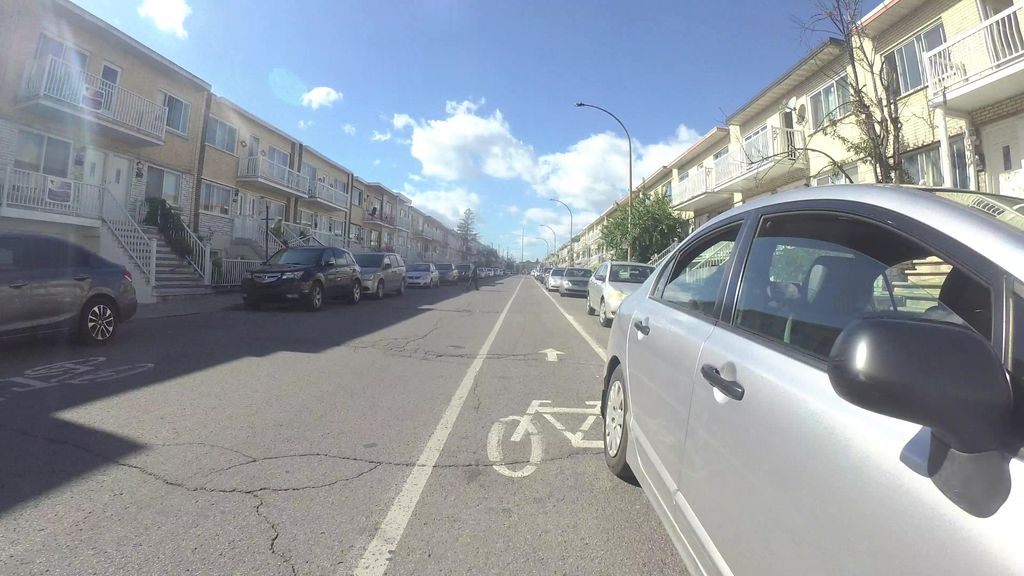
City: montreal